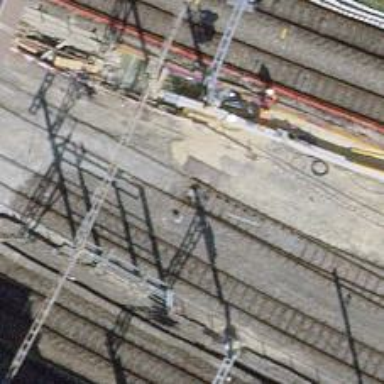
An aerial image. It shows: Railway switch.